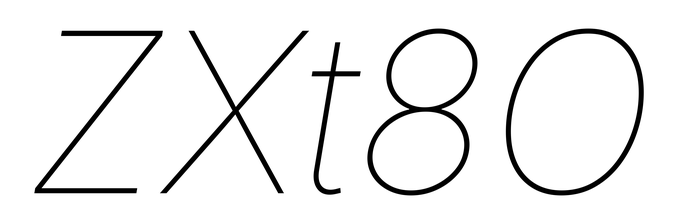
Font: Inter-Italic_Thin_Italic